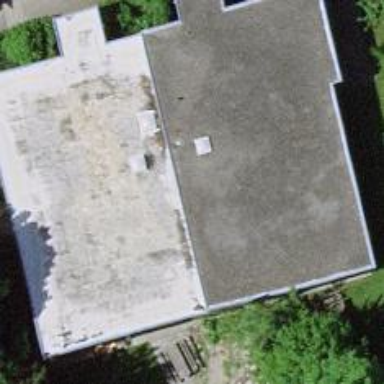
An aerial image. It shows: School building.